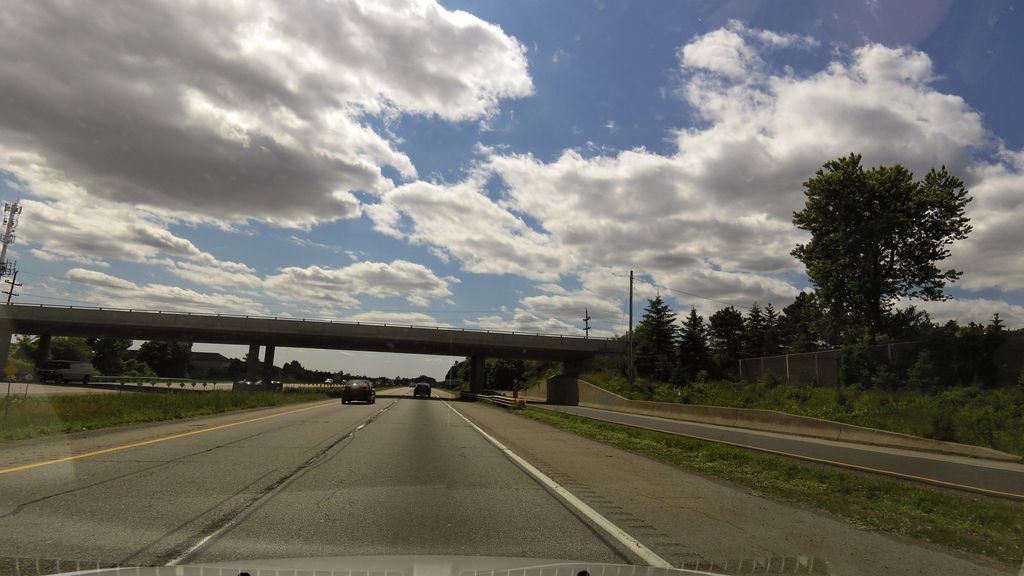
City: hamilton